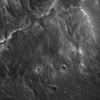
Atmospheric dust classification: not_dusty